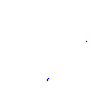
Particle: proton